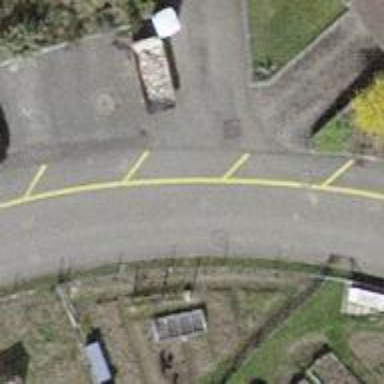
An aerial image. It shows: Asphalt residential road with opposite cycleway.